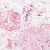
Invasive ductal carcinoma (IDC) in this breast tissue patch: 0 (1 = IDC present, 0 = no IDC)